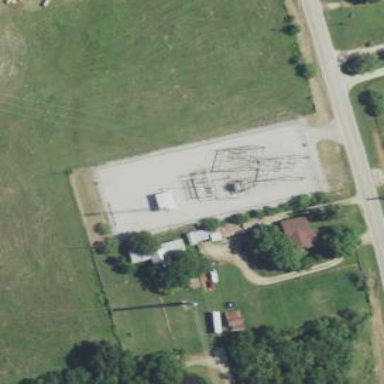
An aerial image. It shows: Outdoor power substation surrounded by fence. The substation is specifically for distribution purposes.